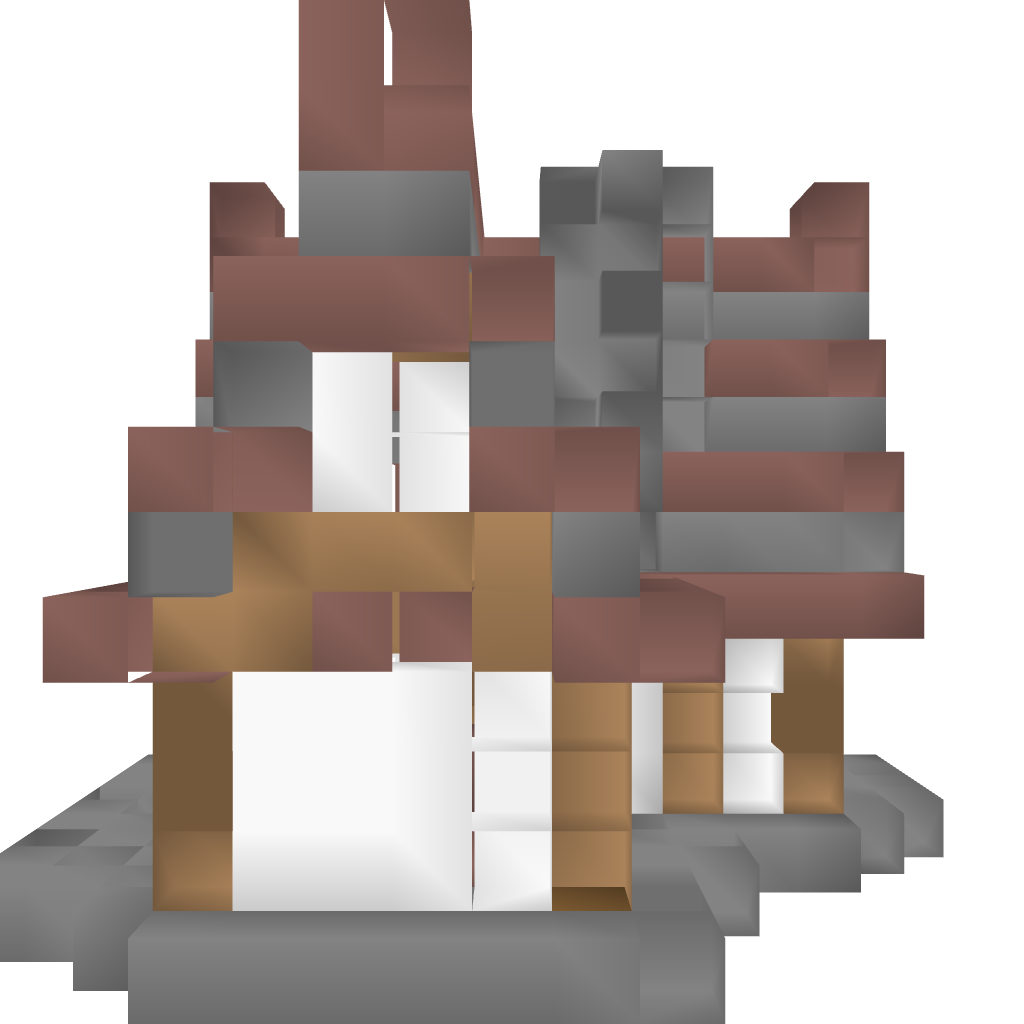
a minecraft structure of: Medieval House #2 (Experiment) :D good quality